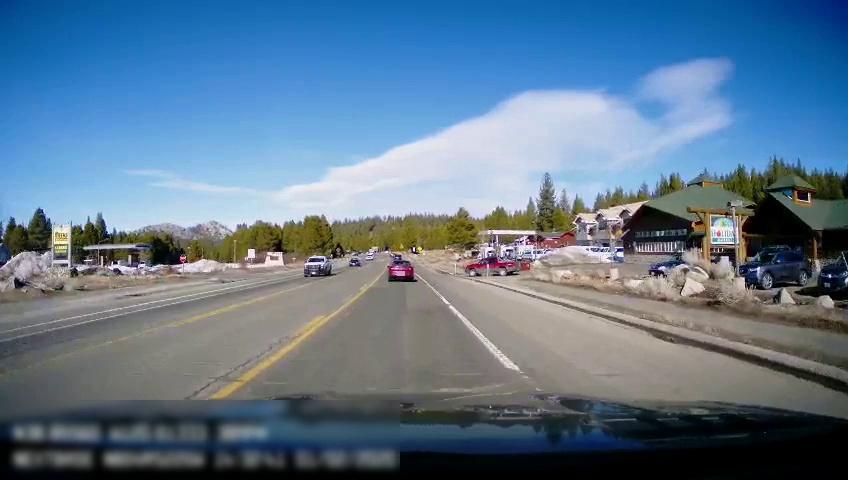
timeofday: Day
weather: Sunny
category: Drivable Space
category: Drivable Space
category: Vehicles | Car
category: Vehicles | SUV
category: Vehicles | Truck
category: Vehicles | Car
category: Vehicles | SUV
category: Vehicles | SUV
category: Vehicles | Truck
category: Vehicles | SUV
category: Vehicles | Van
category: Vehicles | Truck
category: Vehicles | Van
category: Vehicles | Van
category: Lanes | Current Lane
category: Lanes | Current Lane
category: Lanes | Opposite Lane
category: Lanes | Opposite Lane
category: Lanes | Opposite Lane